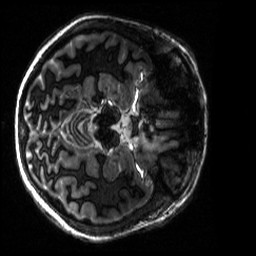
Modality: MP2RAGE
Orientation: axial
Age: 20
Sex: female
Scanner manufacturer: siemens
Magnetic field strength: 6.98 T
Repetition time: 6 s
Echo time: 0.00283 s